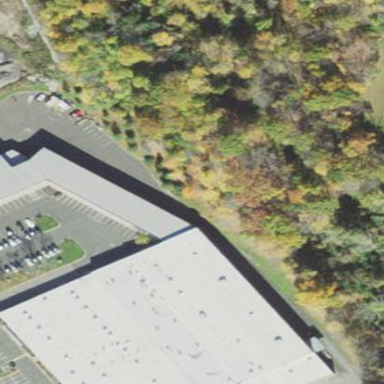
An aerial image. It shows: Part of building.